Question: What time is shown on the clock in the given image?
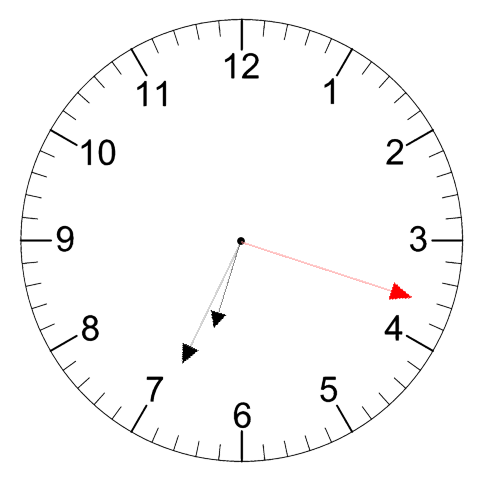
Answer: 06:34:18